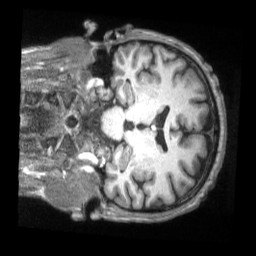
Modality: T1w
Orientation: coronal
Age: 37
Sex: male